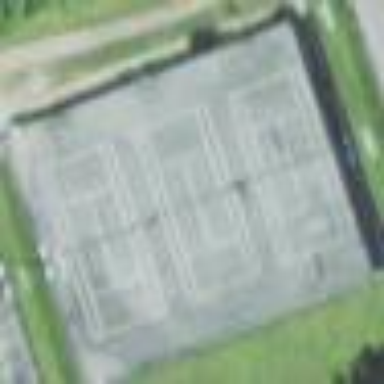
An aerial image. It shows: Tennis court on the leisure land pitch.